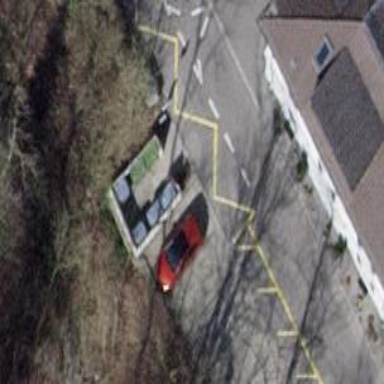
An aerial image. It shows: Public transport stop position.